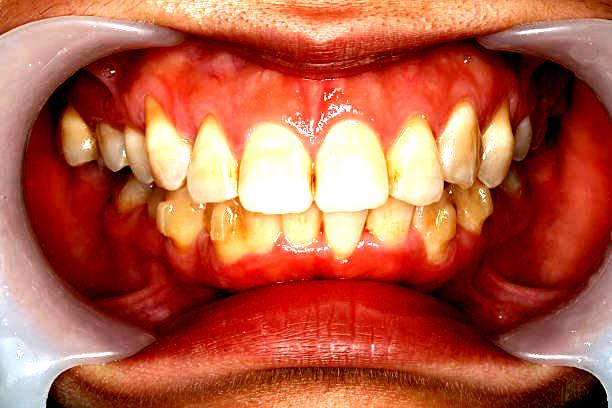
Condition: Gingivitis